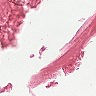
Metastatic tissue present: no